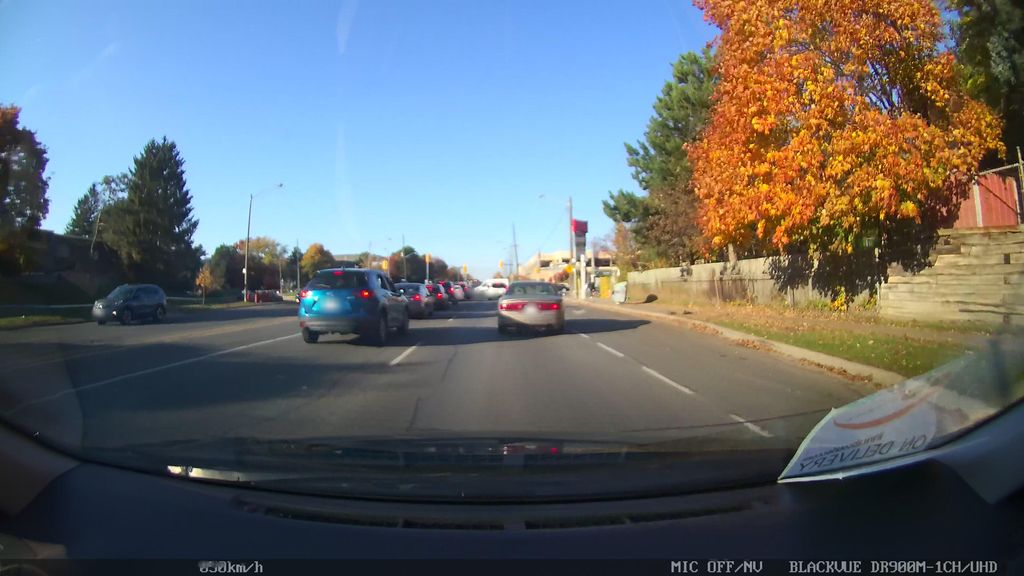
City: toronto